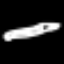
Label: pencil